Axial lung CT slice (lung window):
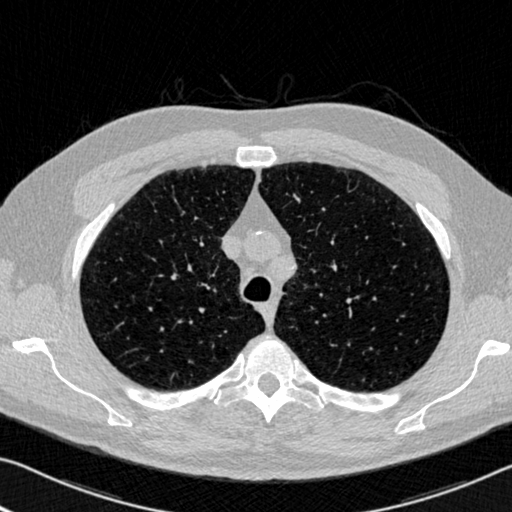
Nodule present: no